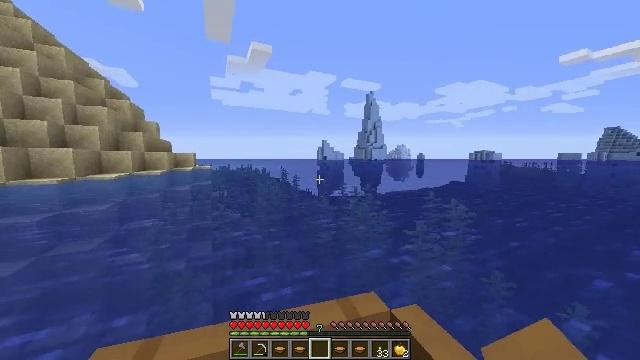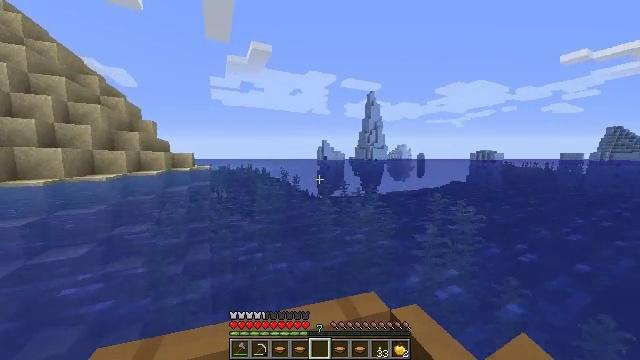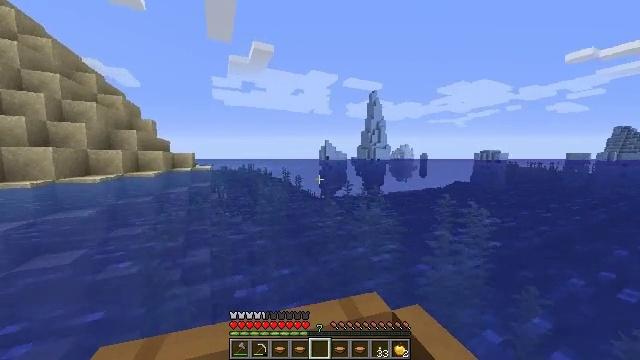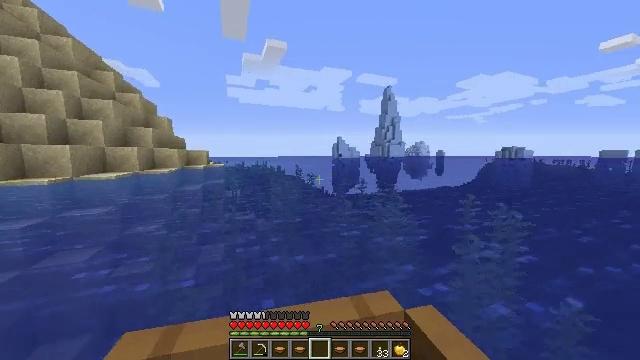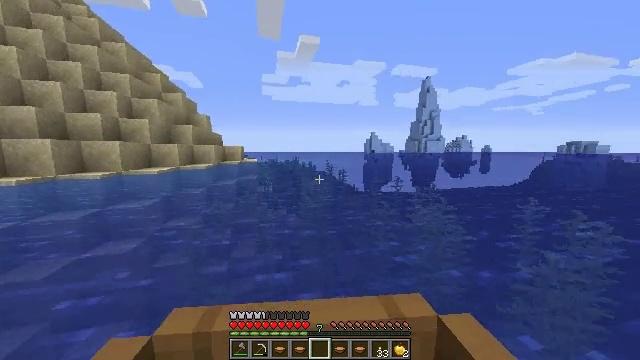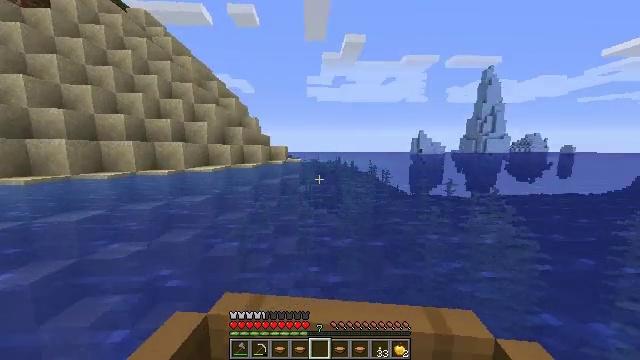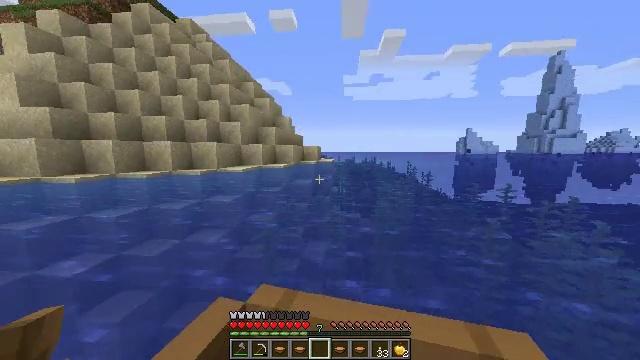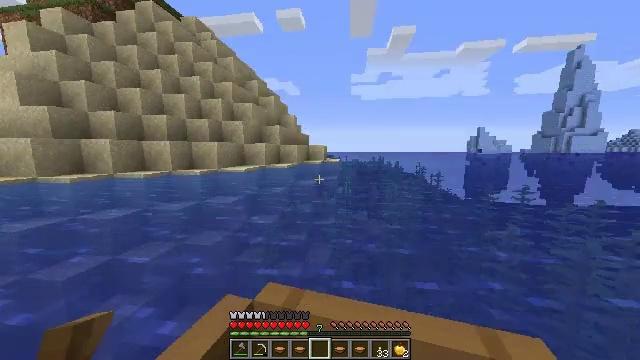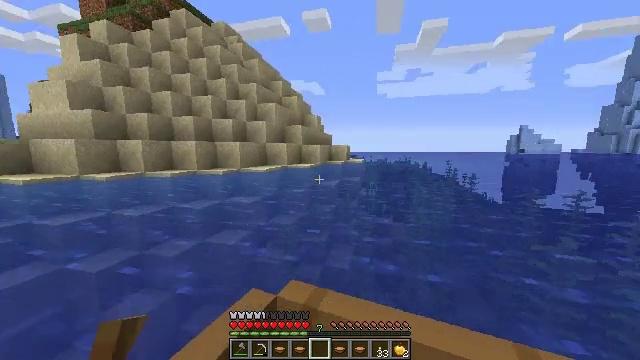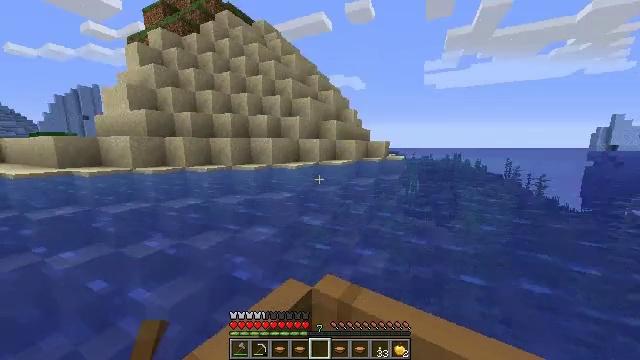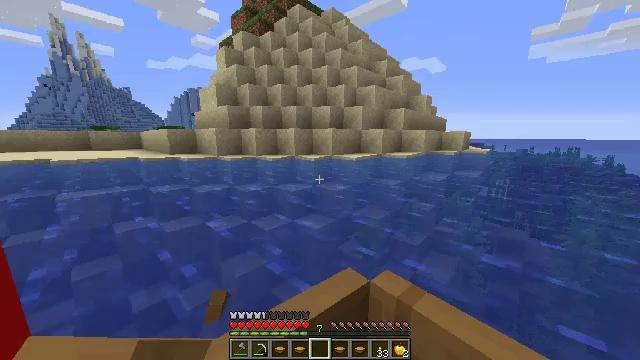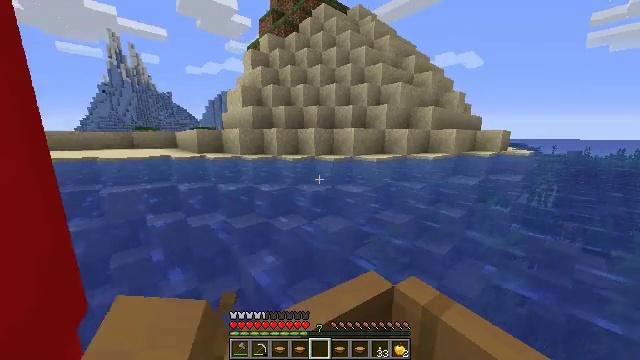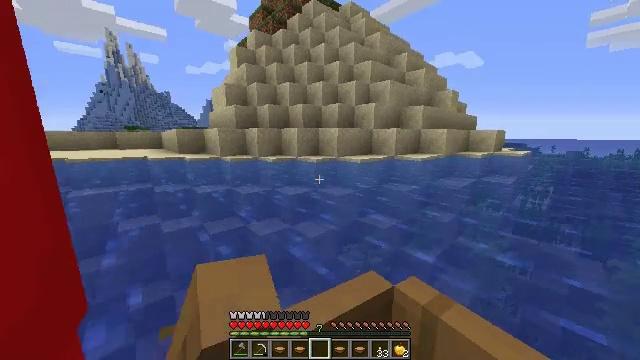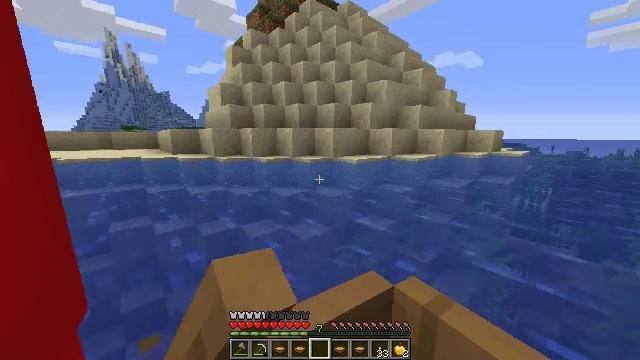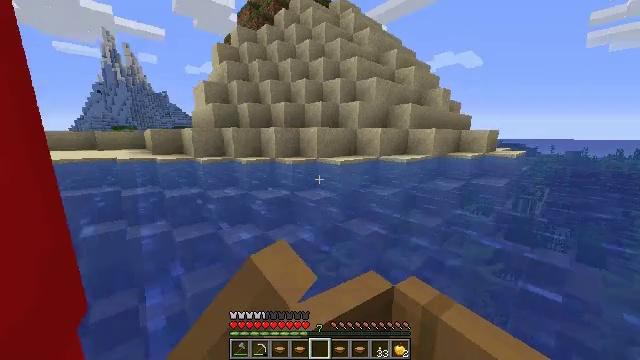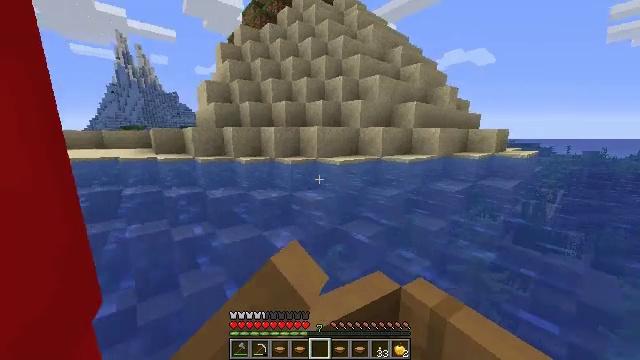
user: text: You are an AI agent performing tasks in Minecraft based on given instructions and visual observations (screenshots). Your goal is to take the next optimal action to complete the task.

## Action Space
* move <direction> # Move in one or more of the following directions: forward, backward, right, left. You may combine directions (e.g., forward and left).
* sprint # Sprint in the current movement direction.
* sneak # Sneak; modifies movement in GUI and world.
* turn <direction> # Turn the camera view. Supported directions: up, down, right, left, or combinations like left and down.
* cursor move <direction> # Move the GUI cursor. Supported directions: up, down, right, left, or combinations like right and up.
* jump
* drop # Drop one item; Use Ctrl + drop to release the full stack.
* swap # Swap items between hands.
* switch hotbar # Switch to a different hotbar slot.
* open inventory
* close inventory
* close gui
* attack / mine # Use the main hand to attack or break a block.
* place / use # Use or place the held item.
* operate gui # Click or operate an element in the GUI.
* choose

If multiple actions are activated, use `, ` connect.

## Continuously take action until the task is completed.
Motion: motion action
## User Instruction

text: Remove a mushroom stew from the inventory.
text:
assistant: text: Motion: move forward
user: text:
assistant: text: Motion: move forward
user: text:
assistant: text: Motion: move forward, sprint, turn left
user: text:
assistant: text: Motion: move forward, sprint, turn left and down
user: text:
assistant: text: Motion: move forward, sprint, turn left
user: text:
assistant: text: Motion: move forward, sprint, turn left
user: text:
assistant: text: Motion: move forward, sprint, turn left
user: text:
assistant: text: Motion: move forward, sprint, turn left
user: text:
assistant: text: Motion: move forward, turn left and down
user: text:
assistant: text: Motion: move forward, sprint, turn left and down
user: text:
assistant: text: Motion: move forward, sprint, turn left
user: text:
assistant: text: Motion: move forward, sprint
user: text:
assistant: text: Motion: move forward, sprint
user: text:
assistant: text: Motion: move forward, sprint
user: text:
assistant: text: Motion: move forward, sprint, turn left
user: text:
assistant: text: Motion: move forward, sprint, turn left and up
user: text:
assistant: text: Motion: move forward, sprint, turn left and up
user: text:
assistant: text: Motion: move forward, sprint, turn left
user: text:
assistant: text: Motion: move forward, sprint, turn left
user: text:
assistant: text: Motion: move forward, sprint, turn left
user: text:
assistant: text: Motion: move forward, sprint, turn left and down
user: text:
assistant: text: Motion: move forward, sprint, turn left
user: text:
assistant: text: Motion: move forward, sprint, turn left
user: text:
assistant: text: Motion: move forward, sprint, turn left
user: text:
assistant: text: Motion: move forward, sprint, turn left
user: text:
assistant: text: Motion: move forward, sprint, turn left and up
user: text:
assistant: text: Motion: move forward, turn left and up
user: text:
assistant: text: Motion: move forward, turn left
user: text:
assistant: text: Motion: move forward
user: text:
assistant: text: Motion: move forward, turn right and up